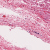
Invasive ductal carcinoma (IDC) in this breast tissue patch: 0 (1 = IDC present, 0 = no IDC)